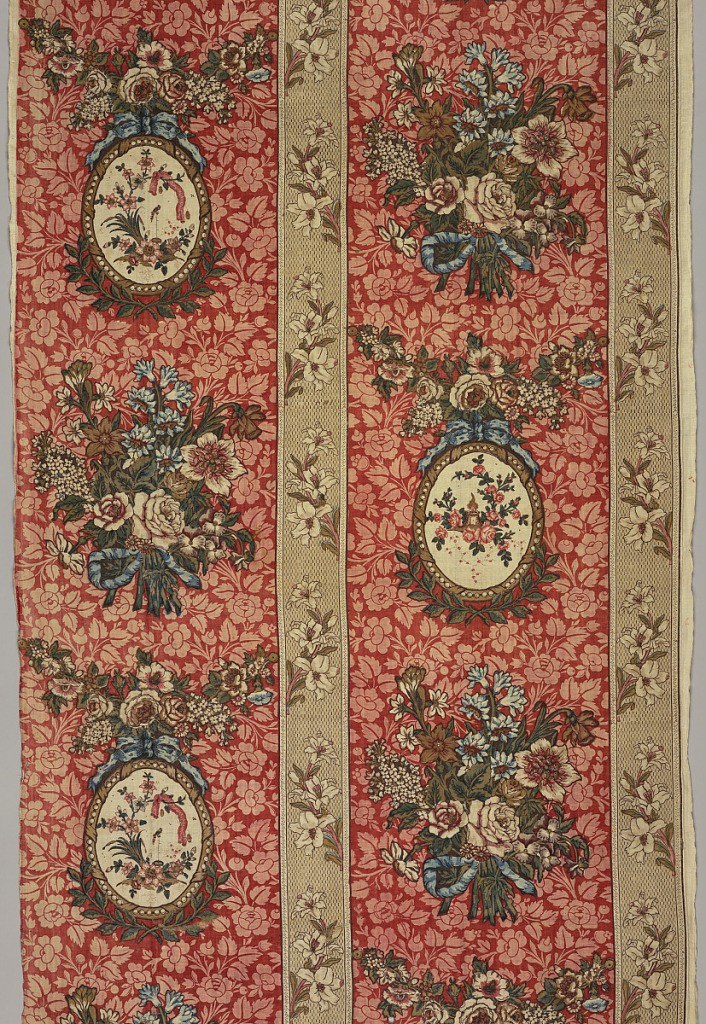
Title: Textile
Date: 1785–90
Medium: cotton Technique: block printed on plain weave
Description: Bouquets of flowers and medallions containing floral trophies on a massed pink flowers on red background which has been interrupted by stripes containing lillies. Black, two blues, two pinks, mustard and lavender.